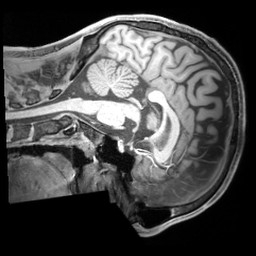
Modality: T1w
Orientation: sagittal
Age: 25
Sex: male
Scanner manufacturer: siemens
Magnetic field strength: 3 T
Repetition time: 1.97 s
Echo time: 0.00206 s